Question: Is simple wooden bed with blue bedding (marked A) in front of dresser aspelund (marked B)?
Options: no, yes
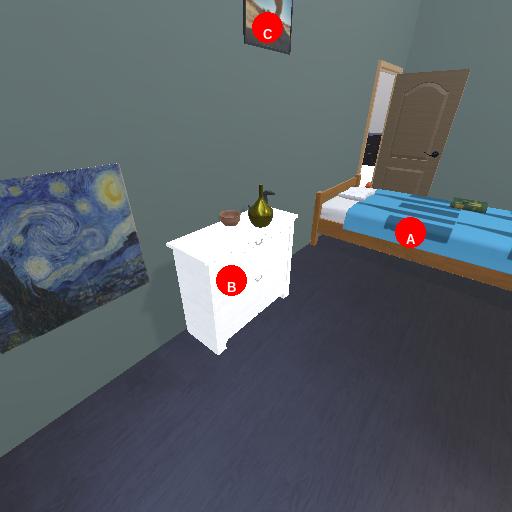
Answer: no